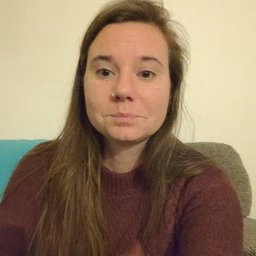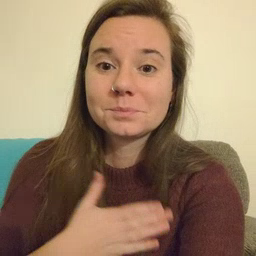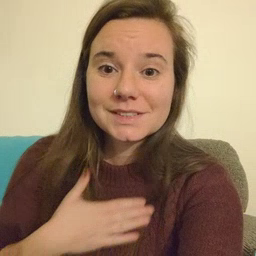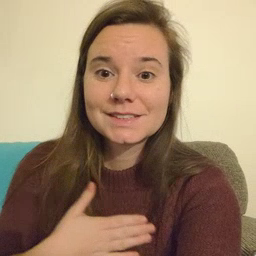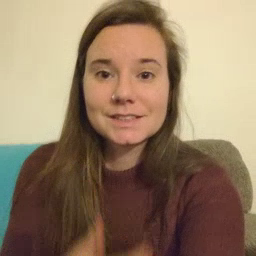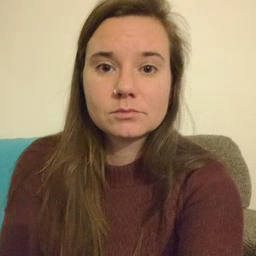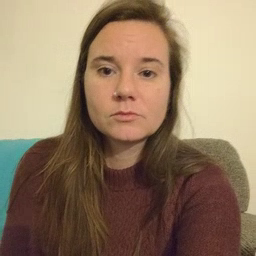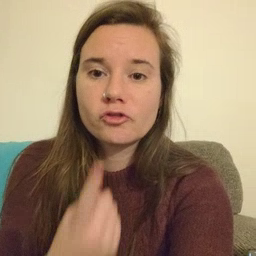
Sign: please